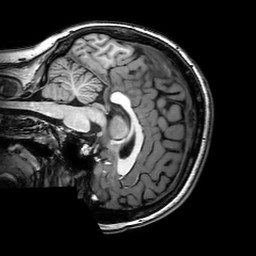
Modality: T1w
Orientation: sagittal
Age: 21
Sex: female
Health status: healthy
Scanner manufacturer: philips
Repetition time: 0.008179 s
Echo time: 0.00374 s